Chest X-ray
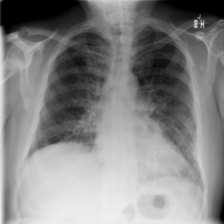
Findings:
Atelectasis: negative
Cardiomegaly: negative
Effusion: negative
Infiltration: positive
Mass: negative
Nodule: negative
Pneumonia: negative
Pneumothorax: negative
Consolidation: negative
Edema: positive
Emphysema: negative
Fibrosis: negative
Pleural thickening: negative
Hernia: negative